Aerial crown-view tile of a tropical tree (Barro Colorado Island, Panama), acquired 20250217:
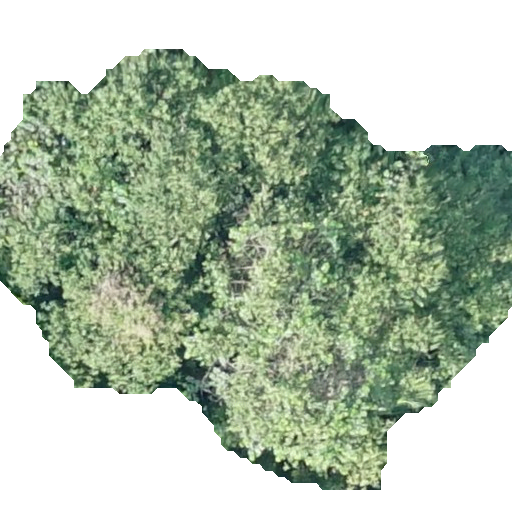
Species: Hieronyma alchorneoides
GBIF accepted scientific name: Hieronyma alchorneoides
Crown area: 237.868 m²